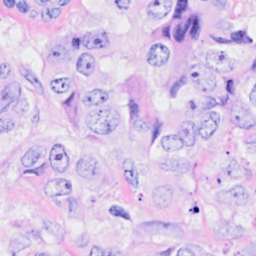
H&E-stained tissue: Breast